Question: I want to show the ID of Francis when I click it. Also in the database there is a list of employee name and ID. So if I click Francis or Ivann. In the textbox (the arrow) it will show his/her ID specified only in the employee name. :)

Also here's is my code.
'''
<!--Create-->
<?php
include "config.php";
include "header.php";
?>
<?php
if(isset($_POST['bts'])):
if($_POST['id']!=null && $_POST['en']!=null && $_POST['date']!=null && $_POST['dp']!=null && $_POST['deduc']!=null){
$stmt = $mysqli->prepare("INSERT INTO personal(id_personal,name,date,datepaid,deduction) VALUES (?,?,?,?,?)");
$stmt->bind_param('sssss', $id, $en, $date, $dp, $deduc);
$id = $_POST['id'];
$en = $_POST['en'];
$date = $_POST['date'];
$dp = $_POST['dp'];
$deduc = $_POST['deduc'];
if($stmt->execute()):
?>
<p></p>
<div class="alert alert-success alert-dismissible" role="alert">
<button type="button" class="close" data-dismiss="alert"></button>
<strong>Alright!</strong> Successfully added.
</div>
<?php
endif;
} else {
?>
<p></p>
<div class="alert alert-warning alert-dismissible" role="alert">
<button type="button" class="close" data-dismiss="alert"></button>
<strong>Error!</strong> You must fill all the blanks.
</div>
<?php
}
endif;
?>
<p>
</p>
<div class="panel panel-default">
<div class="panel-body">
<form role="form" method="post">
<div class="form-group">
<label for="id">Employee ID</label>
<input type="text" class="form-control" name="id" id="id" placeholder="Enter ID"/>
</div>
<div class="form-group">
<label for="en">Employee Names</label>
<select class="form-control" id="en" name="en">
<option>Choose</option>
<?php
include("alqdb.php");
$result=mysqli_query($con, "SELECT EmpFName FROM employee");
while($row=mysqli_fetch_assoc($result)){
echo "<option>".$row["EmpFName"]."</option>";
}
?>
</select>
</select>
</div>
<div class="form-group">
<label for="date">Date</label>
<input type="date" class="form-control" name="date" id="date"/>
</div>
<div class="form-group">
<label for="dp">Date to be Paid</label>
<input type="date" class="form-control" name="dp" id="dp"/>
</div>
<div class="form-group">
<label for="sal">Salary</label>
<input type="text" class="form-control" name="sal" id="sal" placeholder="Salary"/>
</div>
<div class="form-group">
<label for="amnt">Amount</label>
<input type="text" class="form-control" name="amnt" id="amnt" placeholder="Enter Amount"/>
</div>
<div class="form-group">
<label for="deduc">Deduction</label>
<input type="text" class="form-control" name="deduc" id="deduc" value="0.00" readonly/>
</div>
<button type="submit" name="bts" class="btn btn-default">Ok</button>
</form>
<?php
include "footer.php";
?>
<!--Table-->
<?php
include "config.php";
include "header.php";
?>
<p>
</p>
<label>List of Transactions</label>
<table id="ghatable" class="display table table-bordered table-stripe" cellspacing="0" width="100%">
<thead>
<tr>
<th>ID</th>
<th>Name</th>
<th>Date</th>
<th>Date to be Paid</th>
<th>Deduction</th>
<th>Action</th>
</tr>
</thead>
<tbody>
<?php
$res = $mysqli->query("SELECT * FROM personal");
while ($row = $res->fetch_assoc()):
?>
<tr>
<td><?php echo $row['id_personal'] ?></td>
<td><?php echo $row['name'] ?></td>
<td><?php echo date("F j, Y", strtotime($row['date'])) ?></td>
<td><?php echo date("F j, Y", strtotime($row['datepaid'])) ?></td>
<td><?php echo $row['deduction'] ?></td>
<td>
<a href="update.php?u=<?php echo $row['id_personal'] ?>"><span class="glyphicon glyphicon-pencil" aria-hidden="true"></span> Edit</a>
<a onclick="return confirm('Are you want deleting data')" href="delete.php?d=<?php echo $row['id_personal'] ?>"><span class="glyphicon glyphicon-trash" aria-hidden="true"></span> Delete</a>
</td>
</tr>
<?php
endwhile;
?>
</tbody>
</table>
<?php
include "footer.php";
?>
<script type="text/javascript" src="js/jquery.js"></script>
<script language="javascript">
$("#amnt, #sal").keyup(function() {
$("#deduc").val(($("#sal").val() - $("#amnt").val()).toFixed(2));
});
</script>
'''
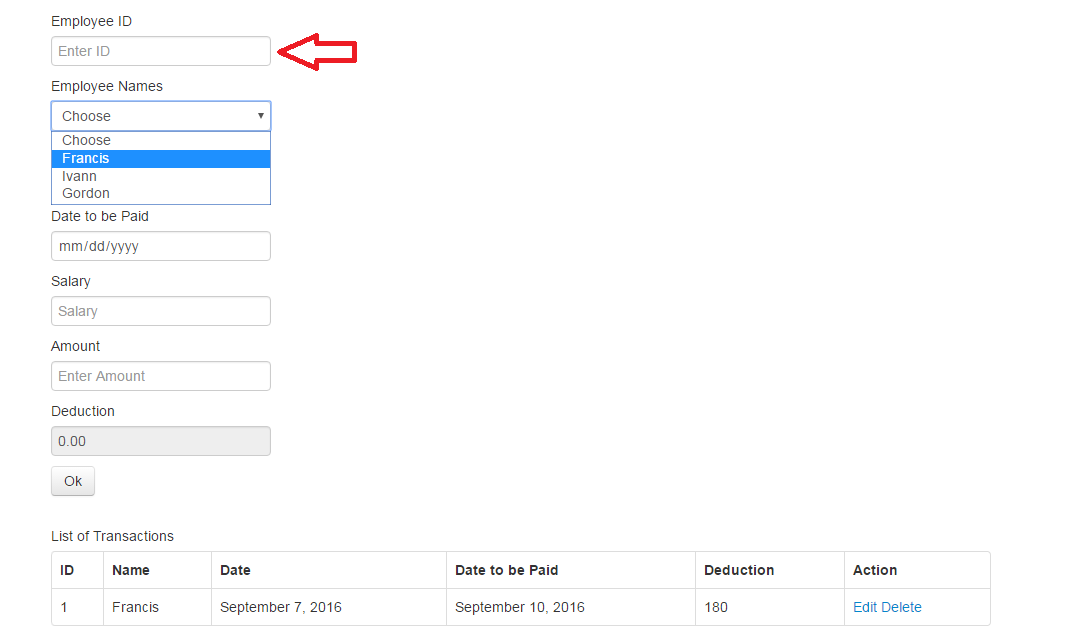
Answer: You can simply build that kind of Functionality directly in the Options of your Employee Select Box (By the Way, you had 2 closing Select tags in your code). Anyways, to do this you could leverage the HTML5 'data' Attribute as shown below:
'''
<select class="form-control" id="en" name="en">
<option>Choose</option>
<?php
include("alqdb.php");
// ALSO ADD THE ID COLUMN TO YOUR SELECT QUERY SO YOU HAVE IT AVAILABLE TO YOU.
$result = mysqli_query($con, "SELECT EmpFName, id FROM employee");
while($row = mysqli_fetch_assoc($result)){
// YOUR OPTION SHOULD HAVE A VALUE ATTRIBUTE IF YOU WISH TO SAVE THE FORM.
// CHANGE $row["id"] TO THE APPROPRIATE NAME OF THE FIELD
// CORRESPONDING TO EMPLOYEE ID.
echo "<option value='{$row["EmpFName"]}' data-emp-id='{$row["id"]}'>";
echo $row["EmpFName"] . "</option>";
}
?>
</select>
'''
Then in Javascript (JQuery used here):
'''
<script type="text/javascript" src="js/jquery.js"></script>
<script language="javascript">
(function($) {
$(document).ready(function(){
var empName = $("#en");
var empID = $("#id");
empName.on("change", function(evt){
var eN = $(this);
var eID = eN.children('option:selected').attr("data-emp-id");
empID.val(eID);
});
$("#amnt, #sal").keyup(function() {
$("#deduc").val(($("#sal").val() - $("#amnt").val()).toFixed(2));
});
});
})(jQuery);
</script>
'''